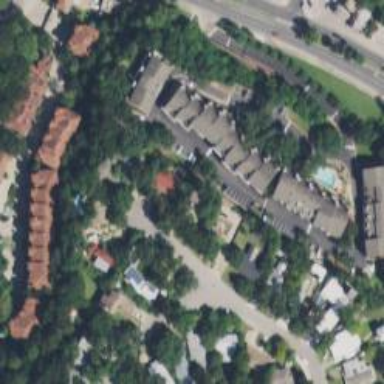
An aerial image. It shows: Residential area consisting of condominiums.